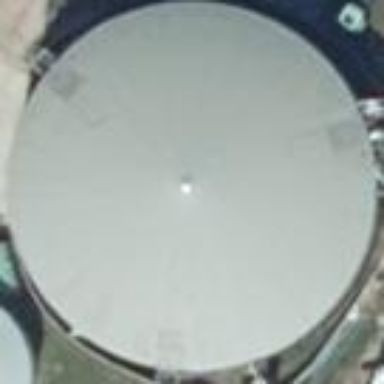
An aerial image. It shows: Storage tank that is man-made.